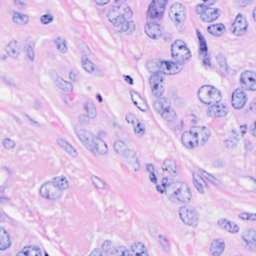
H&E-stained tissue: Breast